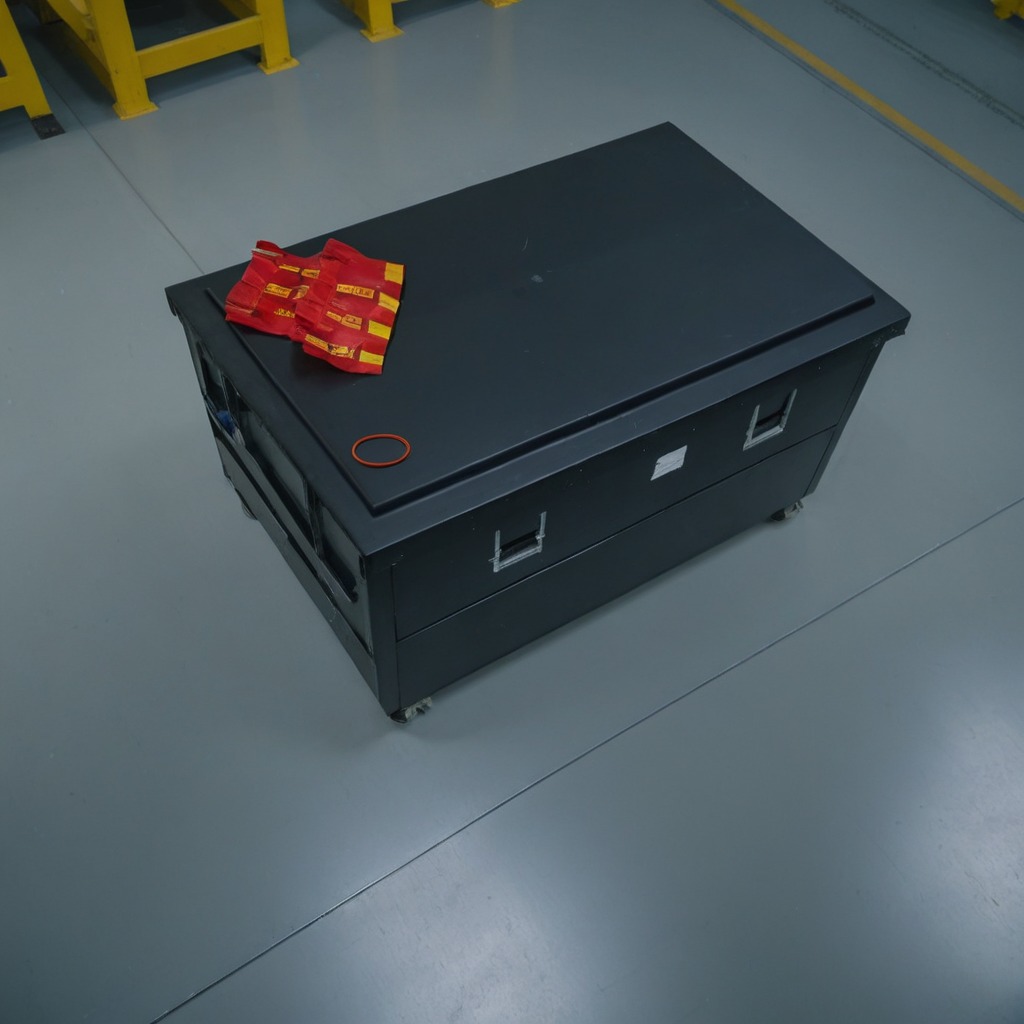
A rubber O-ring is lying on a toolbox surface in an airplane hangar workshop.